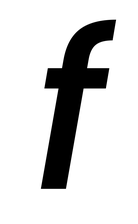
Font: Poppins-MediumItalic